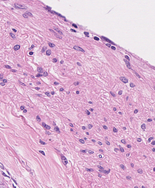
Tumor epithelial tissue: no
Tumor-associated stroma tissue: yes
Normal tissue: no